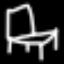
Label: chair